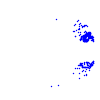
Particle: electron